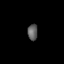
Tissue: lung
Cell type: Epithelial cells
Senescence score: 0.2127
Nuclear area (px): 163
Mean DAPI intensity: 92.276